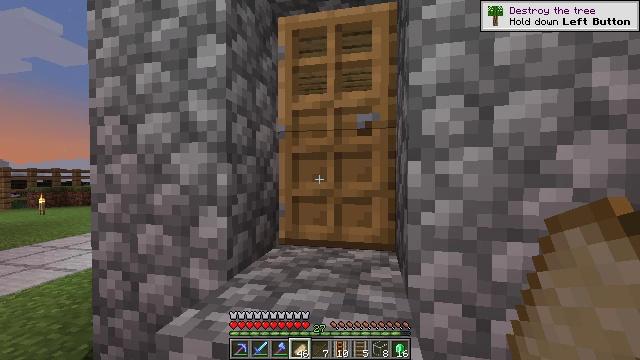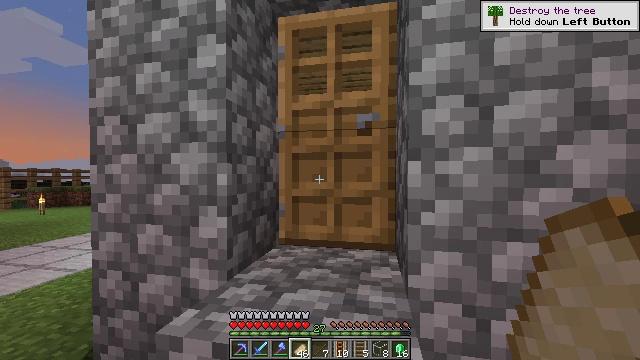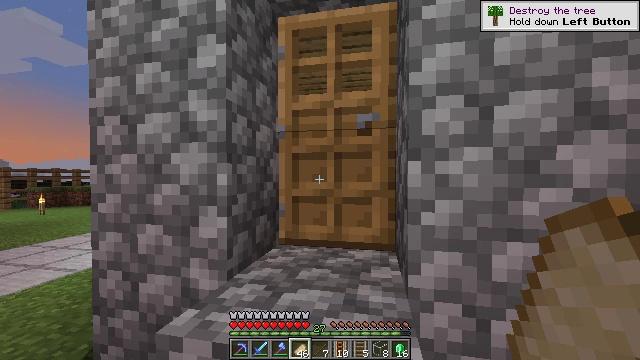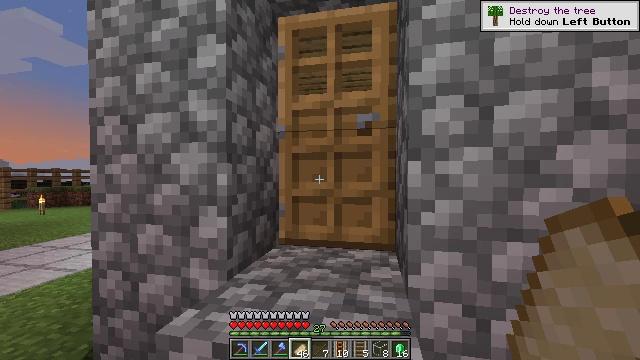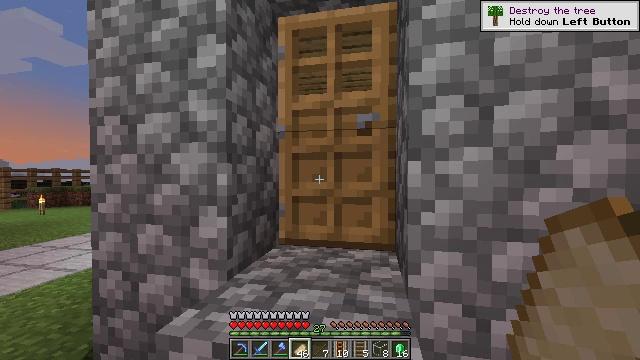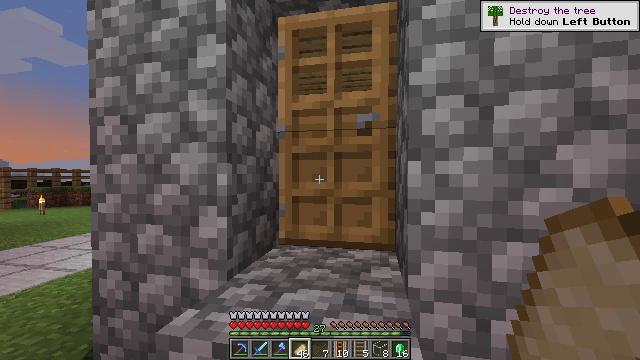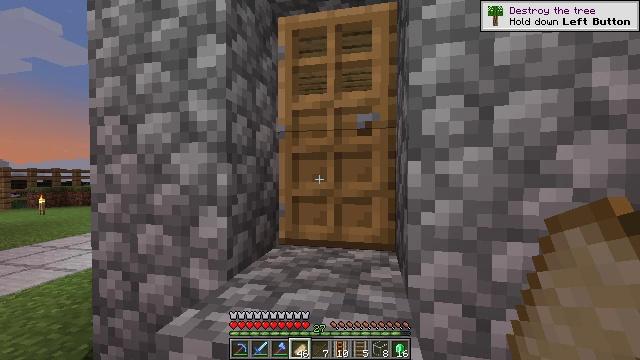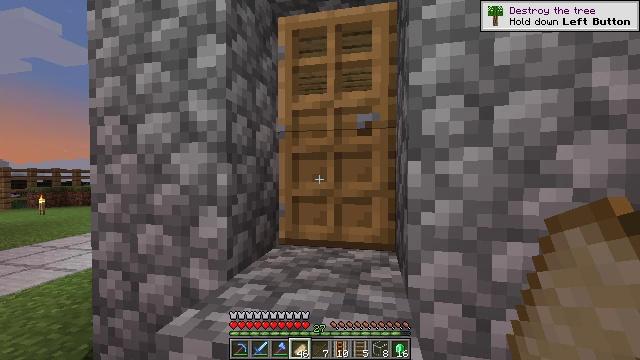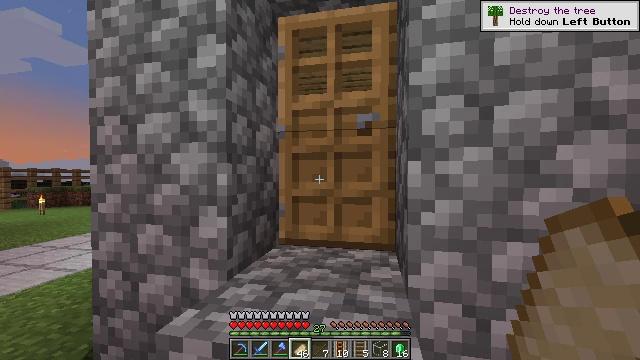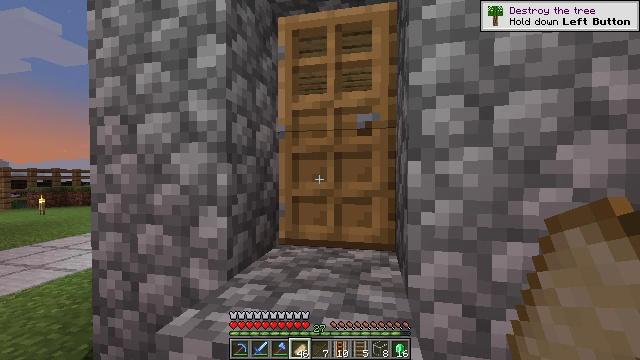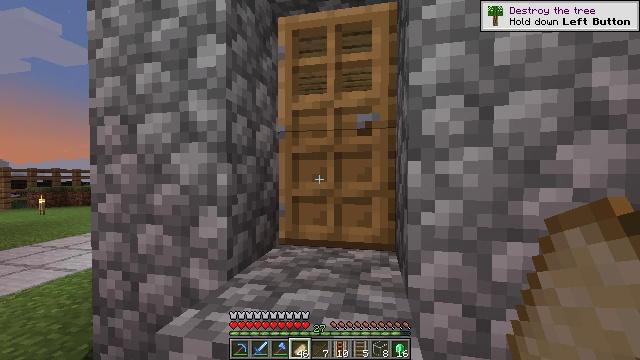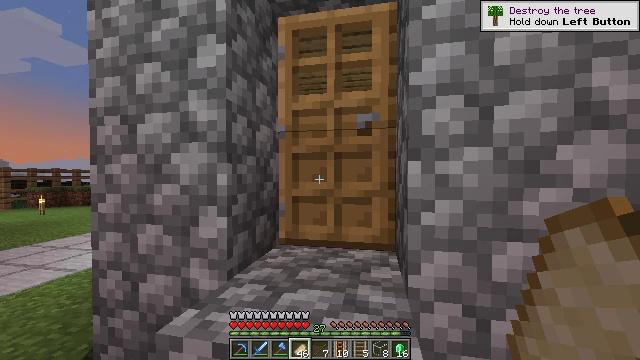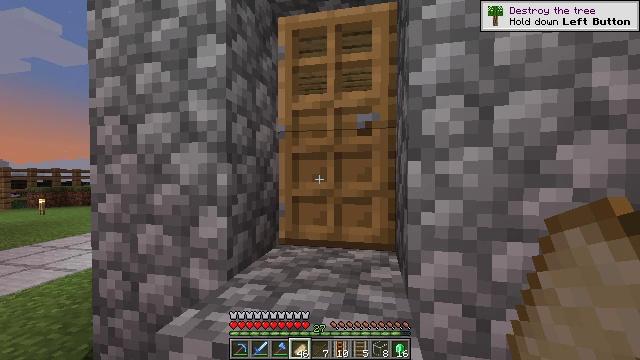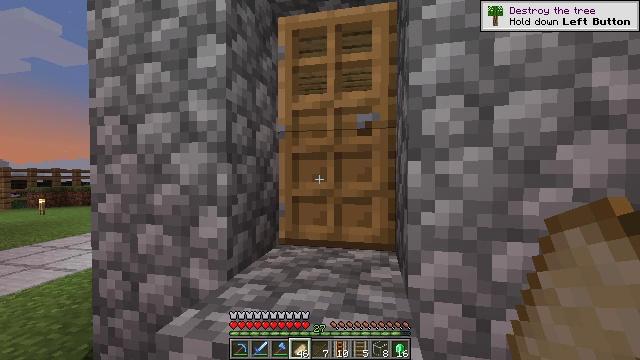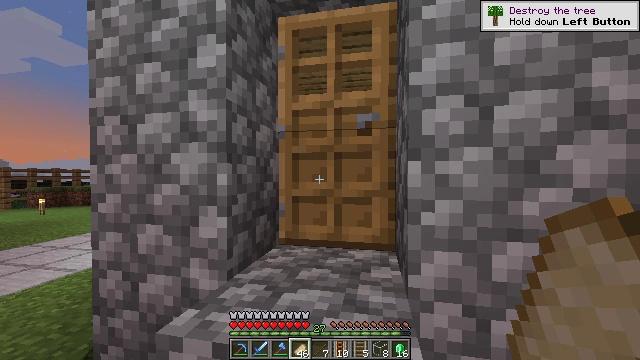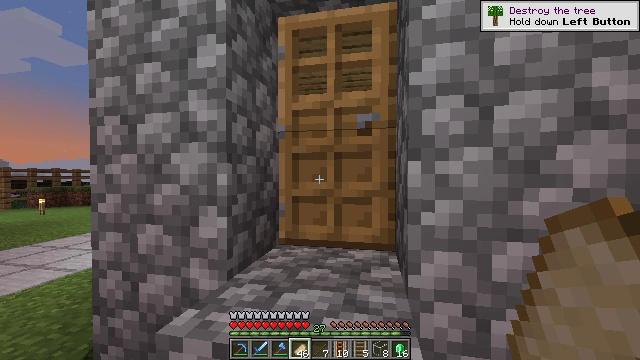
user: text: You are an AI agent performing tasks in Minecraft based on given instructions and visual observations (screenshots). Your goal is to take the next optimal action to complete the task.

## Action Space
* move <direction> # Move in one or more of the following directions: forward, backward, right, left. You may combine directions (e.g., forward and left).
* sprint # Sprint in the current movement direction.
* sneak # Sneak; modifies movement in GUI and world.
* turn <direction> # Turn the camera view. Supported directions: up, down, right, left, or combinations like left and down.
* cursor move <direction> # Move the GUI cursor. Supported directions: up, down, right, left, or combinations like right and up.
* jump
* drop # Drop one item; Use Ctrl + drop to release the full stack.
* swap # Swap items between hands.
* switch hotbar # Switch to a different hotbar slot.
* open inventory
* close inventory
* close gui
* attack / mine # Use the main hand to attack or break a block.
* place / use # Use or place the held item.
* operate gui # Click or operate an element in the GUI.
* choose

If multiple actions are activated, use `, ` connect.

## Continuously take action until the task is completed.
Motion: motion action
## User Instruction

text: Get green dye by smelting cactus in a furnace.
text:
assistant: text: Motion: no_op
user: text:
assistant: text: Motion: no_op
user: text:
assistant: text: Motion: no_op
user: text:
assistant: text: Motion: no_op
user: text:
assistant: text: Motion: no_op
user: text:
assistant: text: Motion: no_op
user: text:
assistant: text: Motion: no_op
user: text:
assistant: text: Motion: no_op
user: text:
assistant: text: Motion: no_op
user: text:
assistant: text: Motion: no_op
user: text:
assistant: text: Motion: no_op
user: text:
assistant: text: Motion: no_op
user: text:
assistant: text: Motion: no_op
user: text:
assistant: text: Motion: no_op
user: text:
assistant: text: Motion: no_op
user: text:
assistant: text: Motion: no_op
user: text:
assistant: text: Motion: no_op
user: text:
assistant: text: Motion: no_op
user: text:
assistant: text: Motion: no_op
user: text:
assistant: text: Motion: no_op
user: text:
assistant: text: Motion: no_op
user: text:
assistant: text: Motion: no_op
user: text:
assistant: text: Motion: no_op
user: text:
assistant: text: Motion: no_op
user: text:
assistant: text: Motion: no_op
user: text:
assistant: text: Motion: no_op
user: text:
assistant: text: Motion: no_op
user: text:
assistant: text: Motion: no_op
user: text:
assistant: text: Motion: no_op
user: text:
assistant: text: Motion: no_op